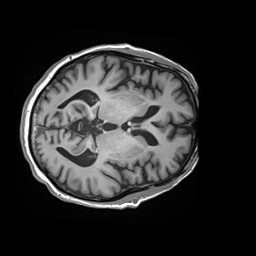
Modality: T1w
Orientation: axial
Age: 68
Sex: male
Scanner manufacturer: siemens
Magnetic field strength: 3 T
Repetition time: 2.2 s
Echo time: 0.00245 s